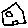
Label: house